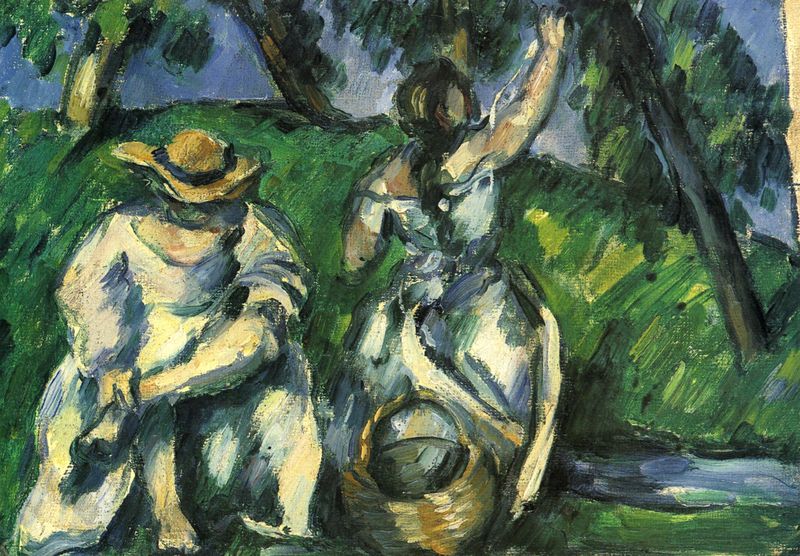
Titel: Die Obstpflückerin
Künstler: Paul Cézanne
Institution: Privatsammlung
Schlagwörter: baum, blau, fuß, gemälde, hand, himmel, wasser, weiß, baden, badende, bäume, cezanne, frauen, grün, impressionismus, landschaft, mädchen, ocker, see, sitzen, ausschnitt, damen, frau, grau, haar, hut, hüte, kleid, kleider, licht, rücken, schwarz, stroh, gras, gürtel, obst, wiese, beige, expressionismus, rock, schleife, arm, stehen, ärmel, öl, ast, bach, baumstamm, hügel, natur, gewässer, pastos, sommertag, sonne, haare, sitzend, stehend, pflanze, pflanzen, dekolletee, frontal, arbeit, früchte, garten, beine, pflücken, schürze, taille, füße, rückenansicht, sommer, ruhe, süden, zwei, ernte, sammeln, hang, modern, hecke, tag, herbst, idylle, rast, figuren, stämme, weiblich, strohhut, zopf, freizeit, hutband, monet, korb, sonnenhut, waschen, beinchen, barfuss, geflecht, weidenkorb, tageslicht, acryl, greifen, pinsel, sonnig, gestalten, geflochten, paul cezanne, vorderansicht, rebe, reben, gün, matisse, lese, weinlese, avantgarde, winken, traubenlese, postimpressionismus, ernten, dornauszieher, anonym, bäme, trauebn, recken, sommerkleidung, sommerkleider, oelgemälde, weiße kleider, himmel#, äpfelpflücken, plfücken